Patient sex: M
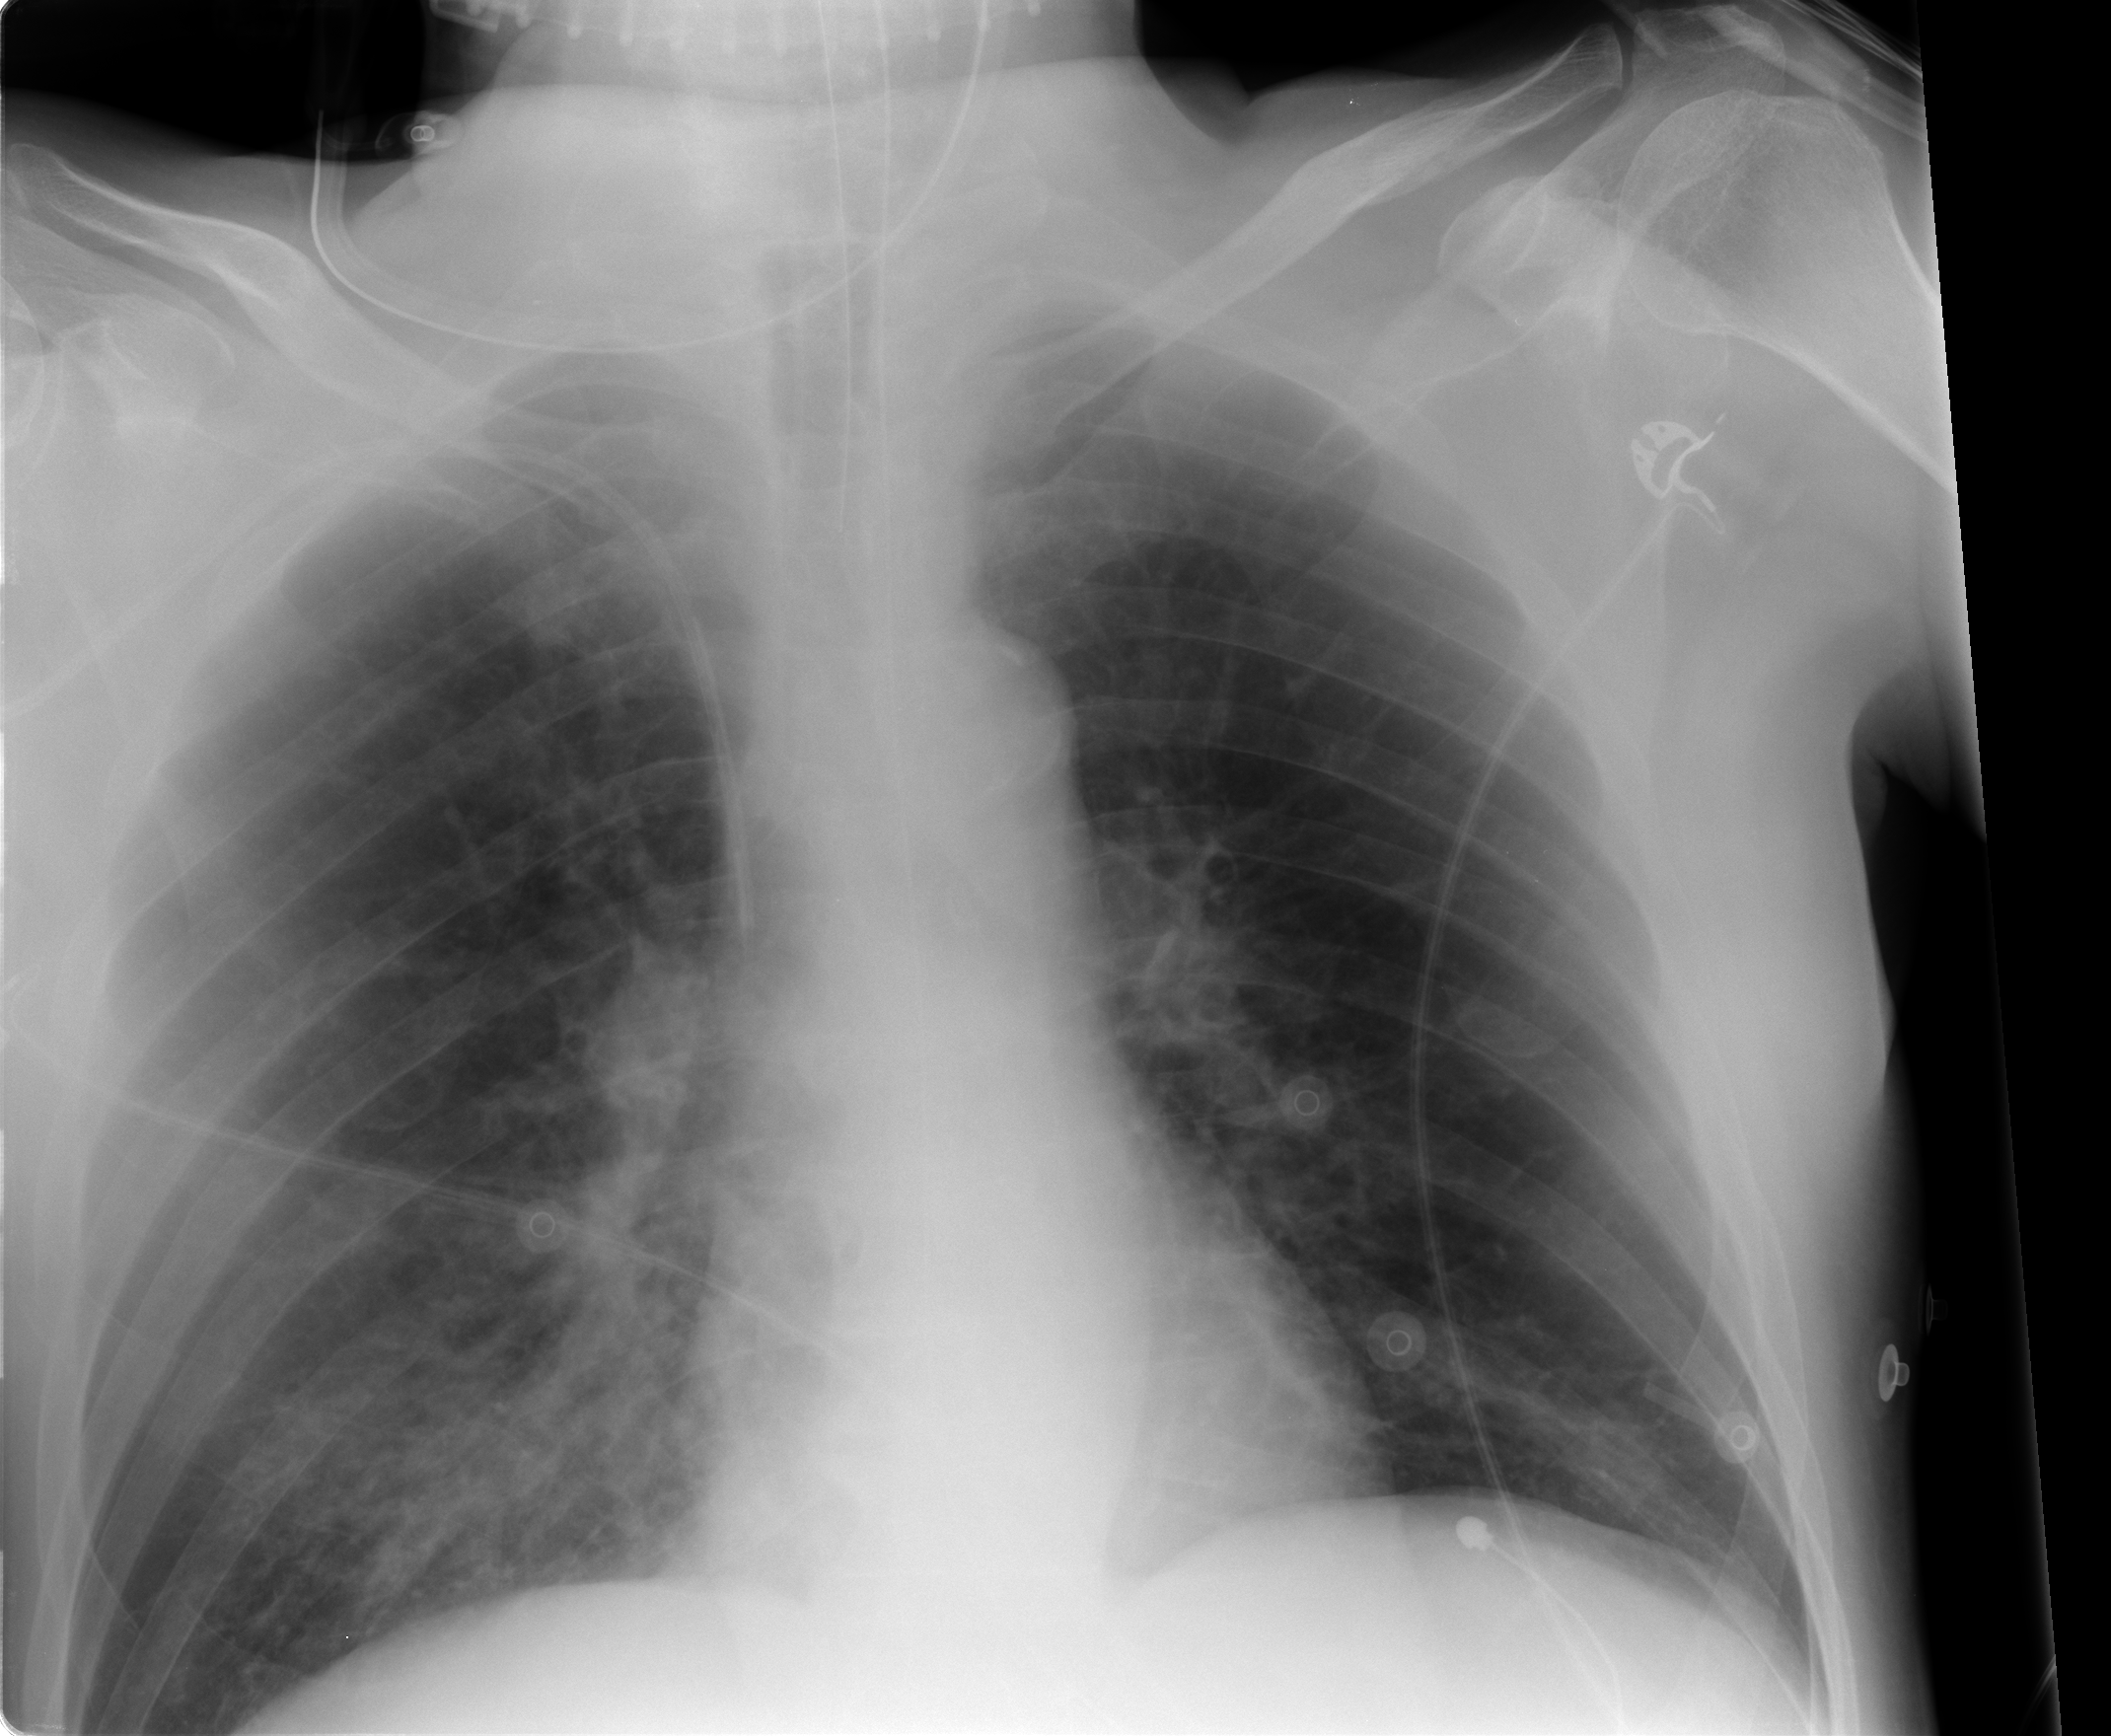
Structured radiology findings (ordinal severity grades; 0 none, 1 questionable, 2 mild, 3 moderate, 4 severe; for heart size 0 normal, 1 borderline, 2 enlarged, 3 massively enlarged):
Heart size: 0
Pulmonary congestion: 0
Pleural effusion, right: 0
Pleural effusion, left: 0
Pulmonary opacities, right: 0
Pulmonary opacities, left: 0
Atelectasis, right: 2
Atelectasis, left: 0